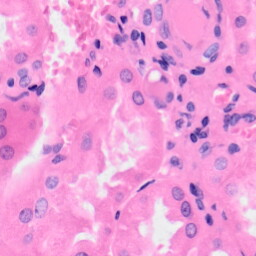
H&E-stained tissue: Kidney